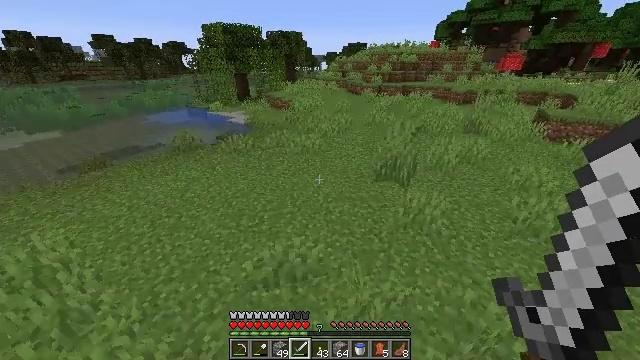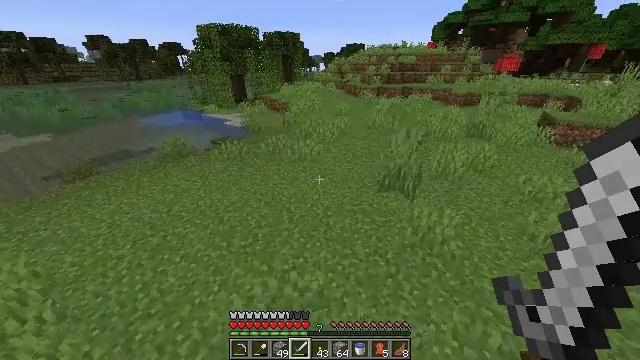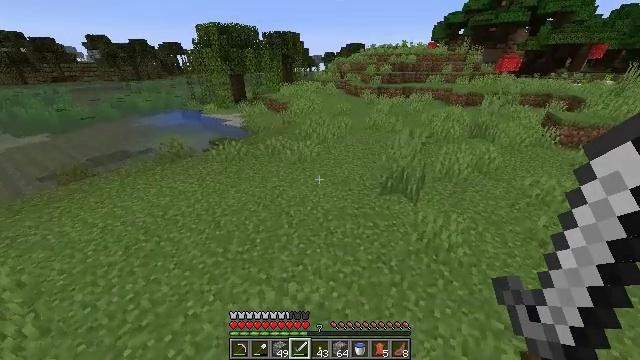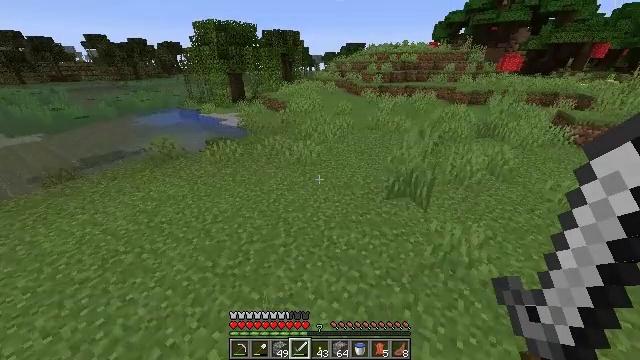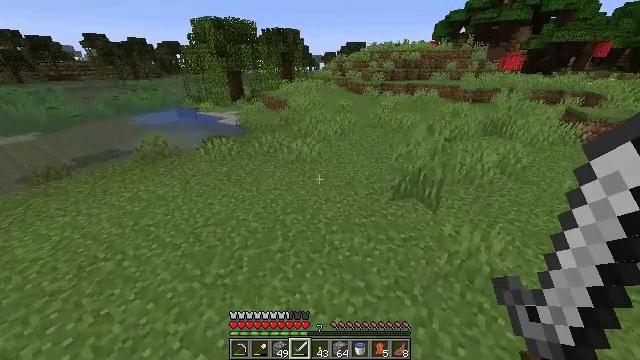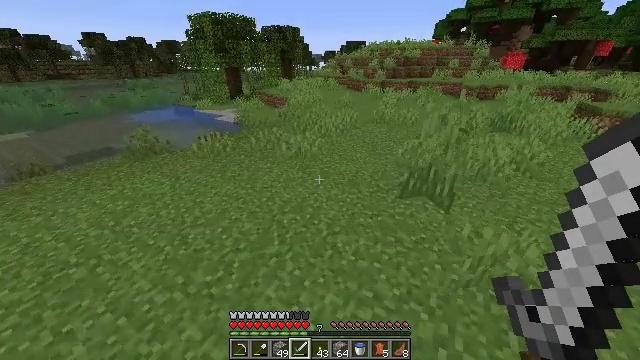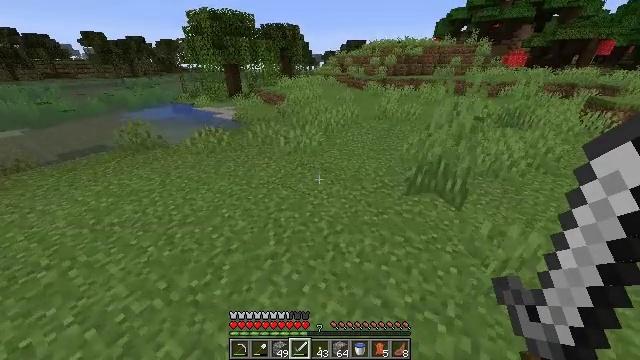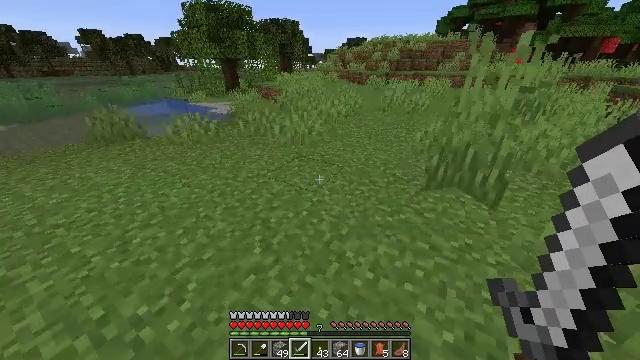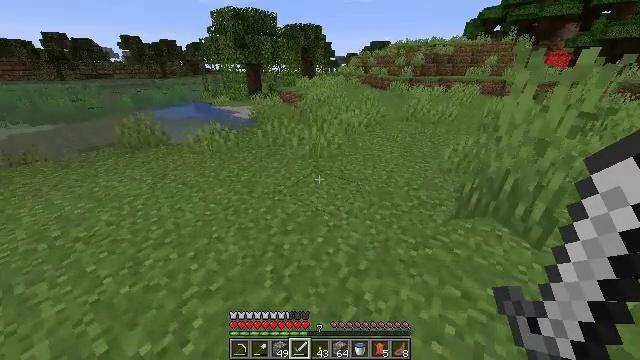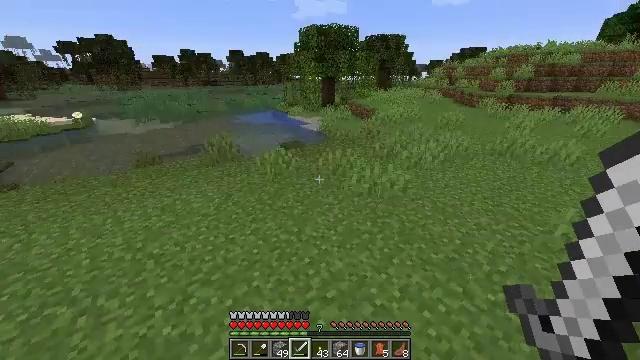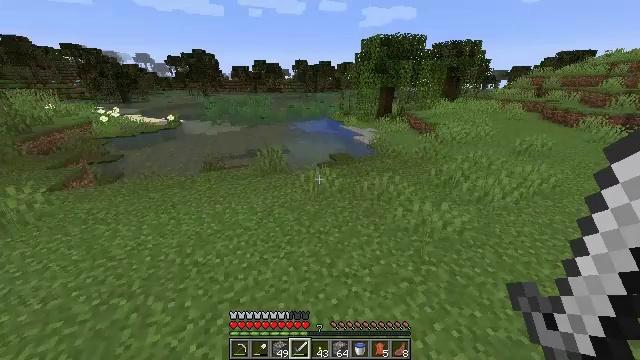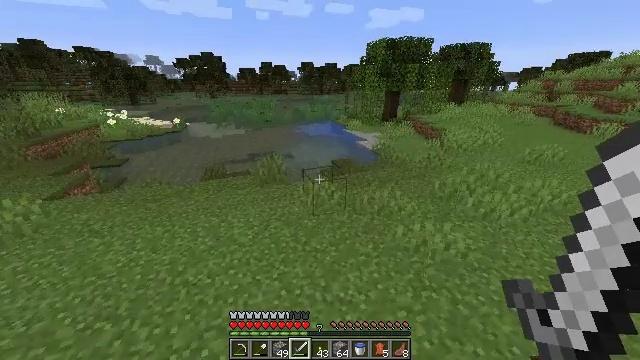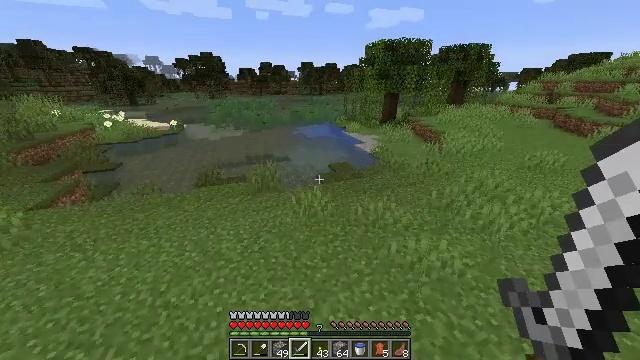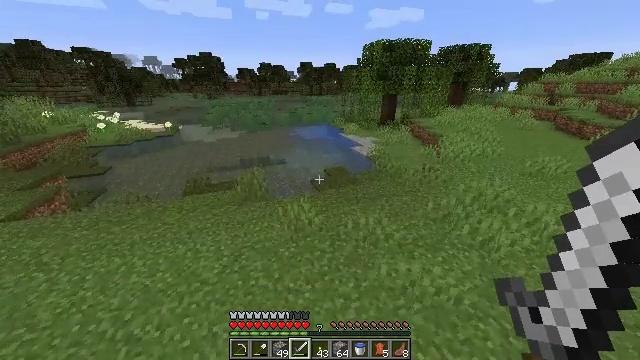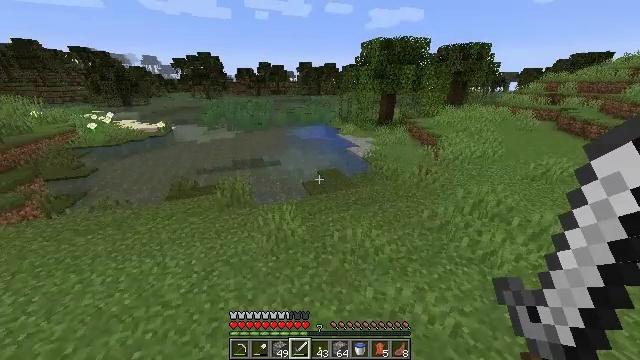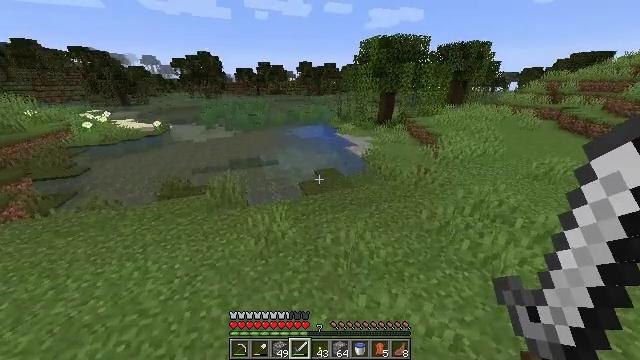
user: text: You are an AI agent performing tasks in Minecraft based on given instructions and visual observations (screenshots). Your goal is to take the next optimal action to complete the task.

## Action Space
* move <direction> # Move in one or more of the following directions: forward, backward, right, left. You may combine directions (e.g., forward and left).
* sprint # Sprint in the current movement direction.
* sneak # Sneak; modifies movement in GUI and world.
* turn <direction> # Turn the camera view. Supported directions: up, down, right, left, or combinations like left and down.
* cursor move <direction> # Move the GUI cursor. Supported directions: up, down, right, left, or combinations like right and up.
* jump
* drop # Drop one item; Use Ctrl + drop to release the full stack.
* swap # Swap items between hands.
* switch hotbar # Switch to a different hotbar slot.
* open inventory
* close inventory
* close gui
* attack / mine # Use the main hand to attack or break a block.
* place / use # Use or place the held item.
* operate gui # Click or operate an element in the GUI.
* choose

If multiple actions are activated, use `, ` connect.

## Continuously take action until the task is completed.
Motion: motion action
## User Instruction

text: Mine the sugar cane near rivers.
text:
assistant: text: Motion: move forward, sprint, jump
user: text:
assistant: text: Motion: move forward, sprint, jump
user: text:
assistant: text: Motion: move forward, sprint, jump
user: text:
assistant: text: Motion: move forward, sprint, jump
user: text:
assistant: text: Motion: move forward, sprint, jump
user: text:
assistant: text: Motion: move forward, sprint, jump
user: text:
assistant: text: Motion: move forward, sprint, jump
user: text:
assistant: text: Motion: move forward, sprint, turn left, jump
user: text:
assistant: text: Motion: move forward, sprint, turn left and up, jump
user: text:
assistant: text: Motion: move forward, sprint, turn left and up, jump
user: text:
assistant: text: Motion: move forward and move right, sprint, turn left, jump
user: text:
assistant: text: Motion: move forward and move right, sprint, jump
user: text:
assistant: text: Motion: move forward and move right, sprint, jump
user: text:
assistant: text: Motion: move forward and move right, sprint, jump
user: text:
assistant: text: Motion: move forward and move right, sprint, jump
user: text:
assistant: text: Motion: move forward and move right, sprint, jump
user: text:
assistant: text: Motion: move forward and move right, sprint, turn right, jump
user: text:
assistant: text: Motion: move forward and move right, sprint, turn right and up, jump
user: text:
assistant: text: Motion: move forward and move right, sprint, turn right, jump
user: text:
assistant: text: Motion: move forward and move right, sprint, turn right, jump
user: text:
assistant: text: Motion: move forward and move right, sprint, turn right, jump
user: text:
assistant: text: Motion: move forward and move right, sprint, turn right, jump
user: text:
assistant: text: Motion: move forward and move right, sprint, turn right, jump
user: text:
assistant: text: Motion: move forward, sprint, turn right, jump
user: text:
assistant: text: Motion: move forward, sprint, turn right, jump
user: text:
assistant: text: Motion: move forward, sprint, turn right, jump
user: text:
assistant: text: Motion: move forward, sprint, turn right, jump
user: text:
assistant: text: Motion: move forward, sprint, jump
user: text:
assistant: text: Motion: move forward, sprint, jump
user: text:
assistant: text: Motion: move forward, sprint, jump